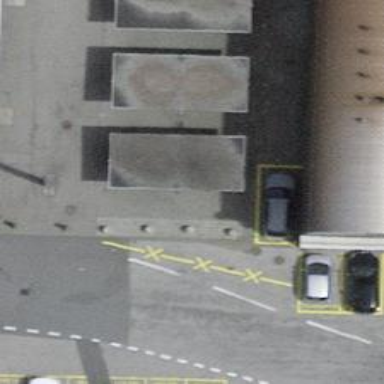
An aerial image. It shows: Bollard barrier.